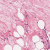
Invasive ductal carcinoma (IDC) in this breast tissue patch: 0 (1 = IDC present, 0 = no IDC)